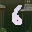
Label: 6